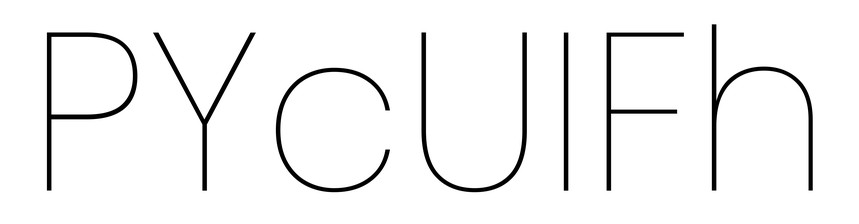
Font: Poppins-Thin